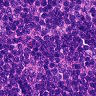
Metastatic tissue present: no